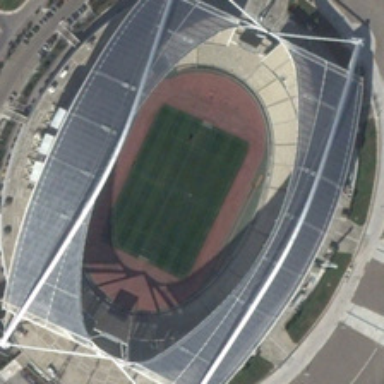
The large stadium covers a large area .